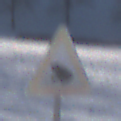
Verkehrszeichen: AmphibienwanderungRechts
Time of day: MorningAfternoon
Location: Outdoor (Nature)
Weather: PartlyCloudy
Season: Winter
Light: Natural